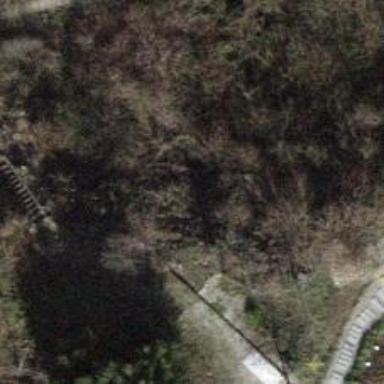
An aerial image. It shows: Road with steps.